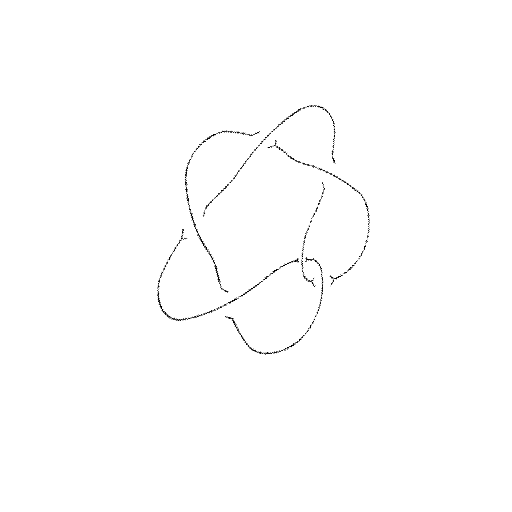
Crossing number: 6